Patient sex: M
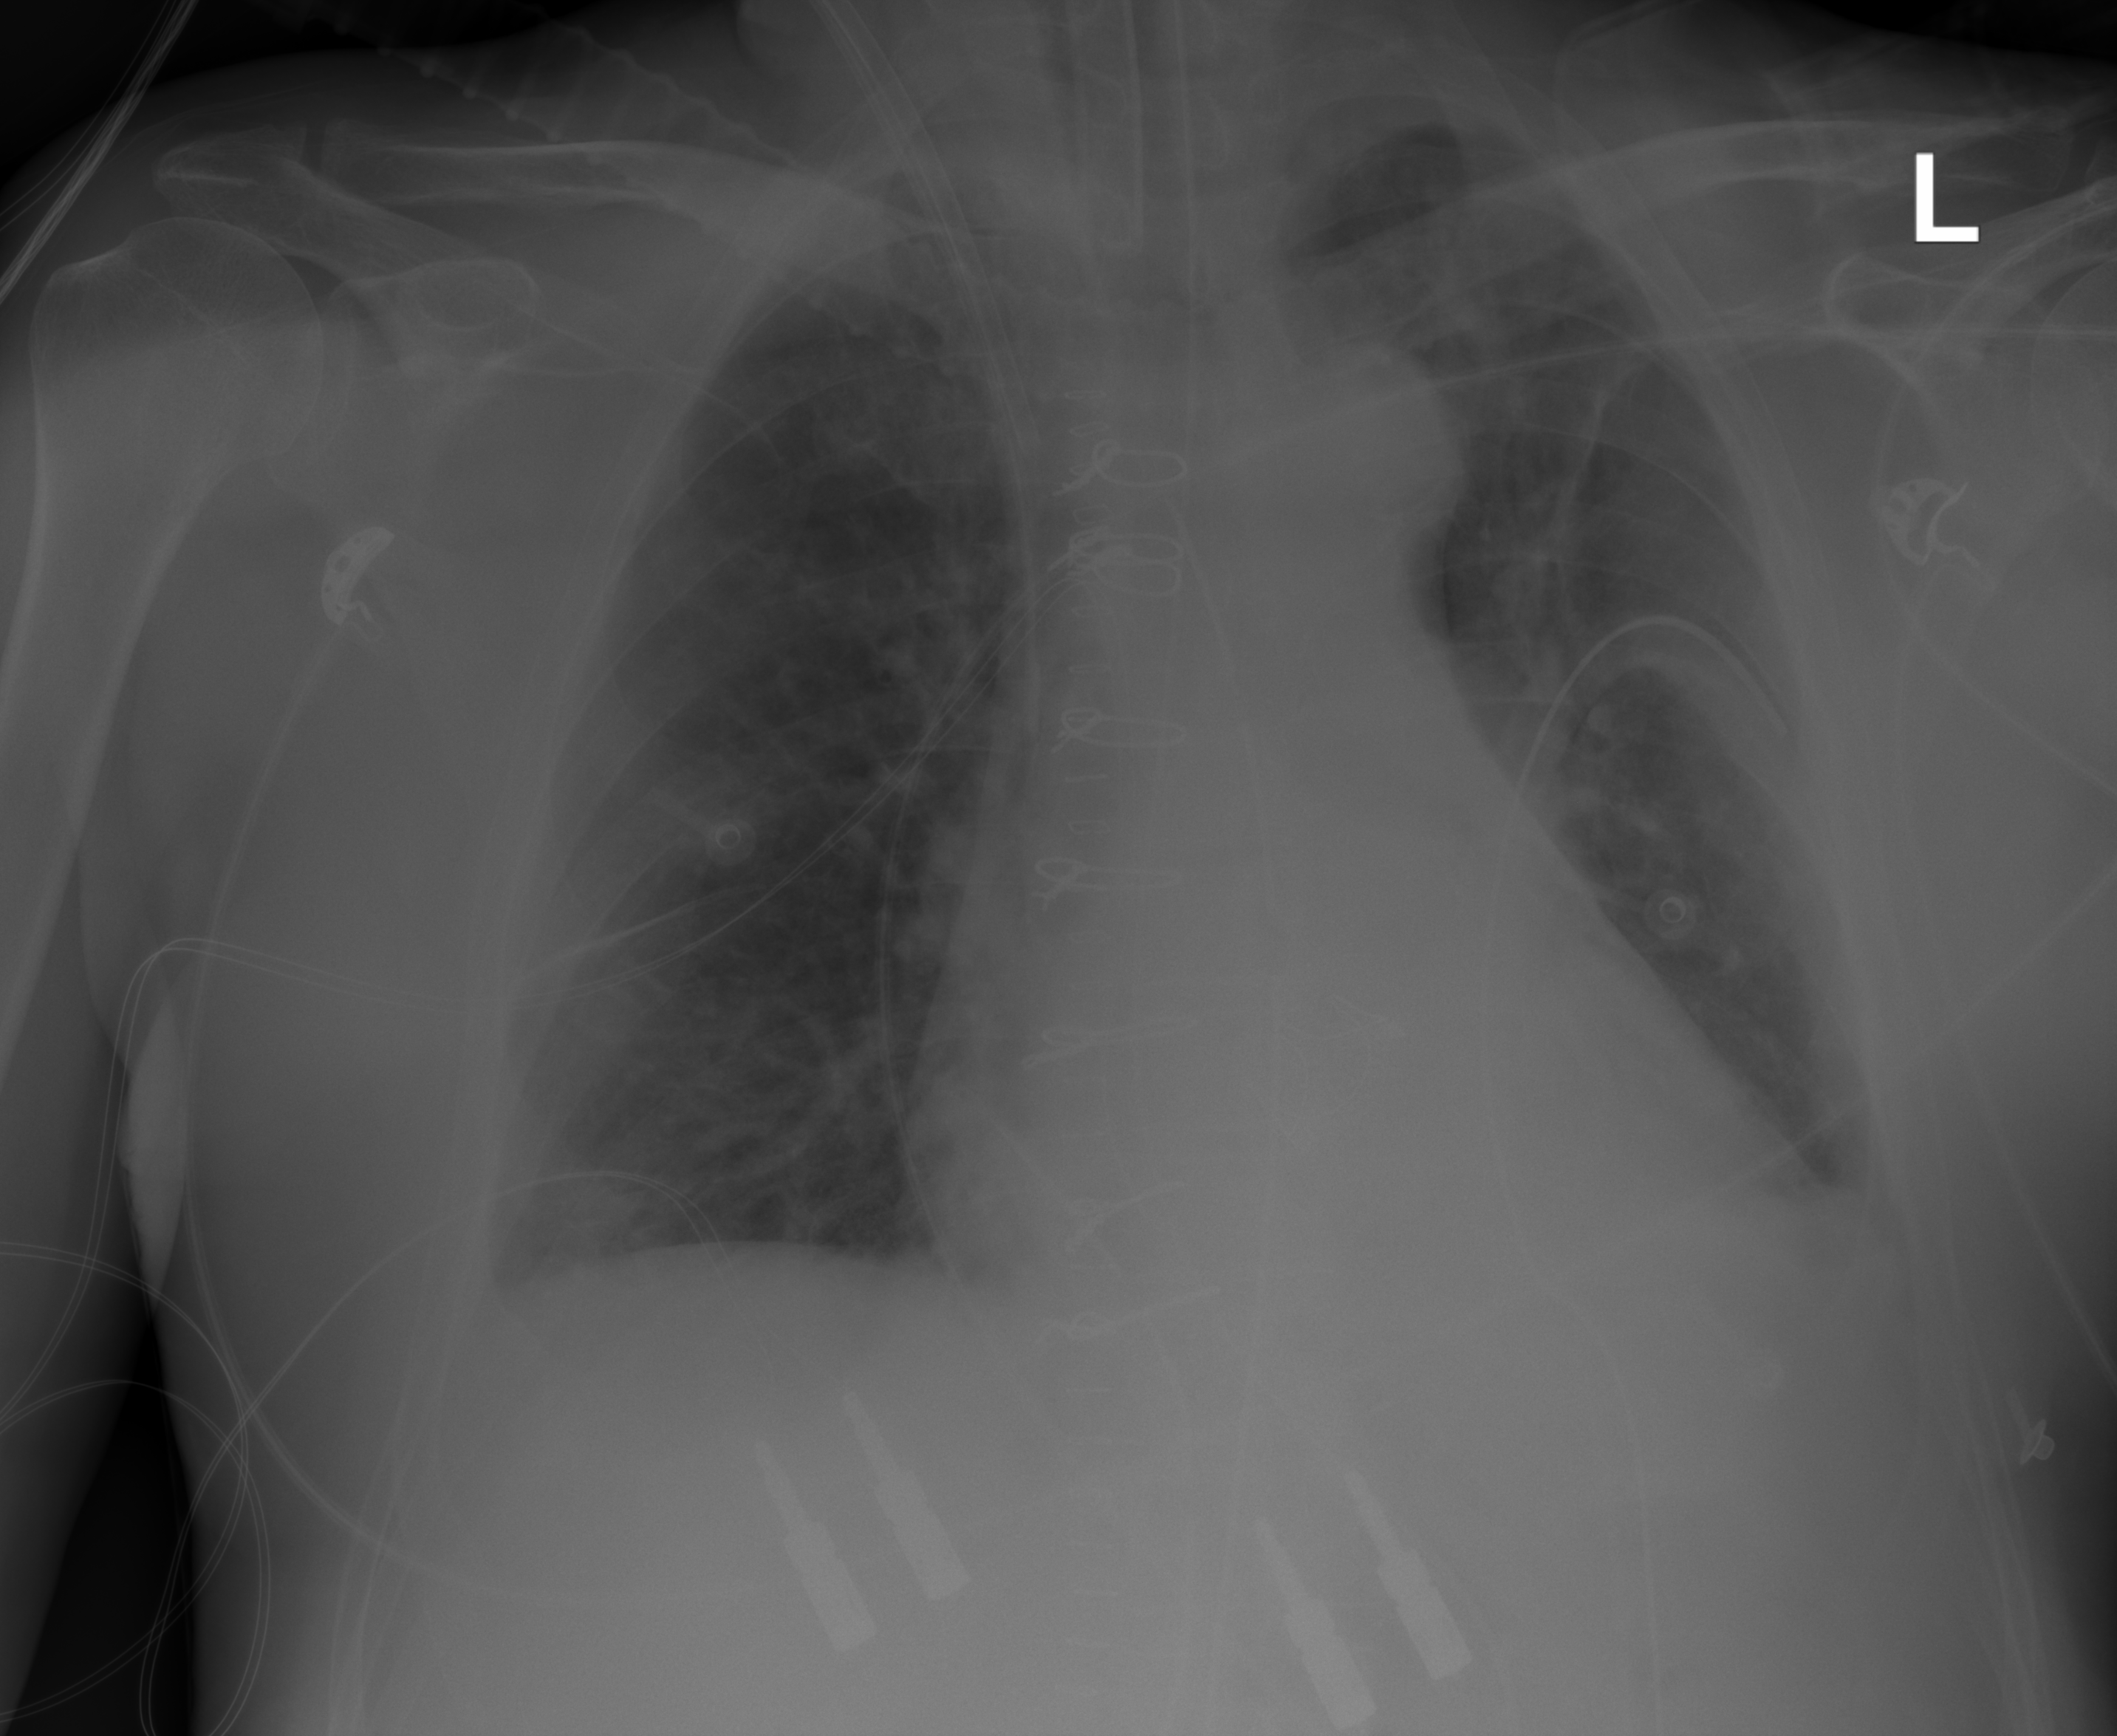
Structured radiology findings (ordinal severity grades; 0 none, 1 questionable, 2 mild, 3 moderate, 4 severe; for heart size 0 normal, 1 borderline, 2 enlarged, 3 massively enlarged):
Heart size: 2
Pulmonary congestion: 1
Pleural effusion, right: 0
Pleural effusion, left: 0
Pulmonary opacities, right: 0
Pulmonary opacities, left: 0
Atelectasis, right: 0
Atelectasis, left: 2